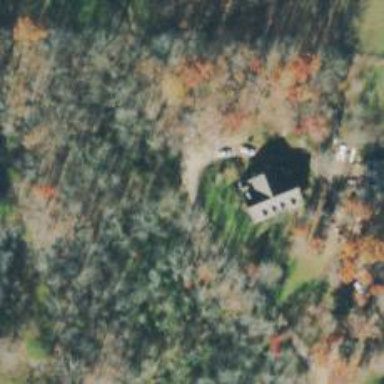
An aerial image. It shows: Driveway.